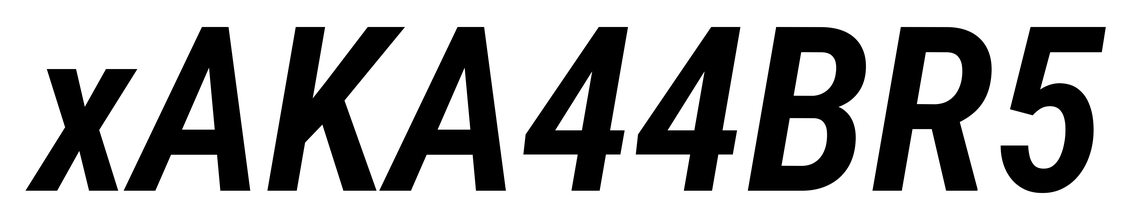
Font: Roboto-Italic_Condensed_SemiBold_Italic